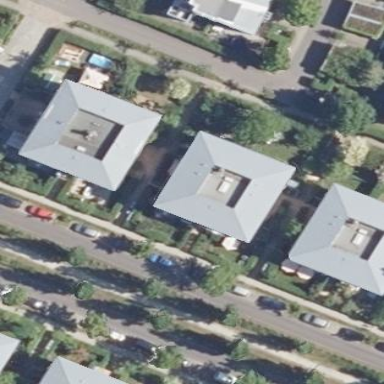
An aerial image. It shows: Unique apartment building with quadruple saltbox roof shape.